Field crop: maize
Growth stage: 2
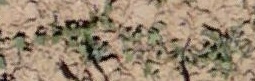
Species: convolvulus